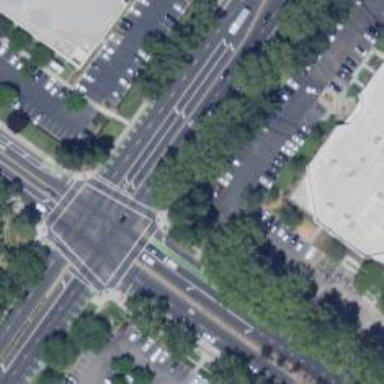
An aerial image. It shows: Solid stop line on the road marking.